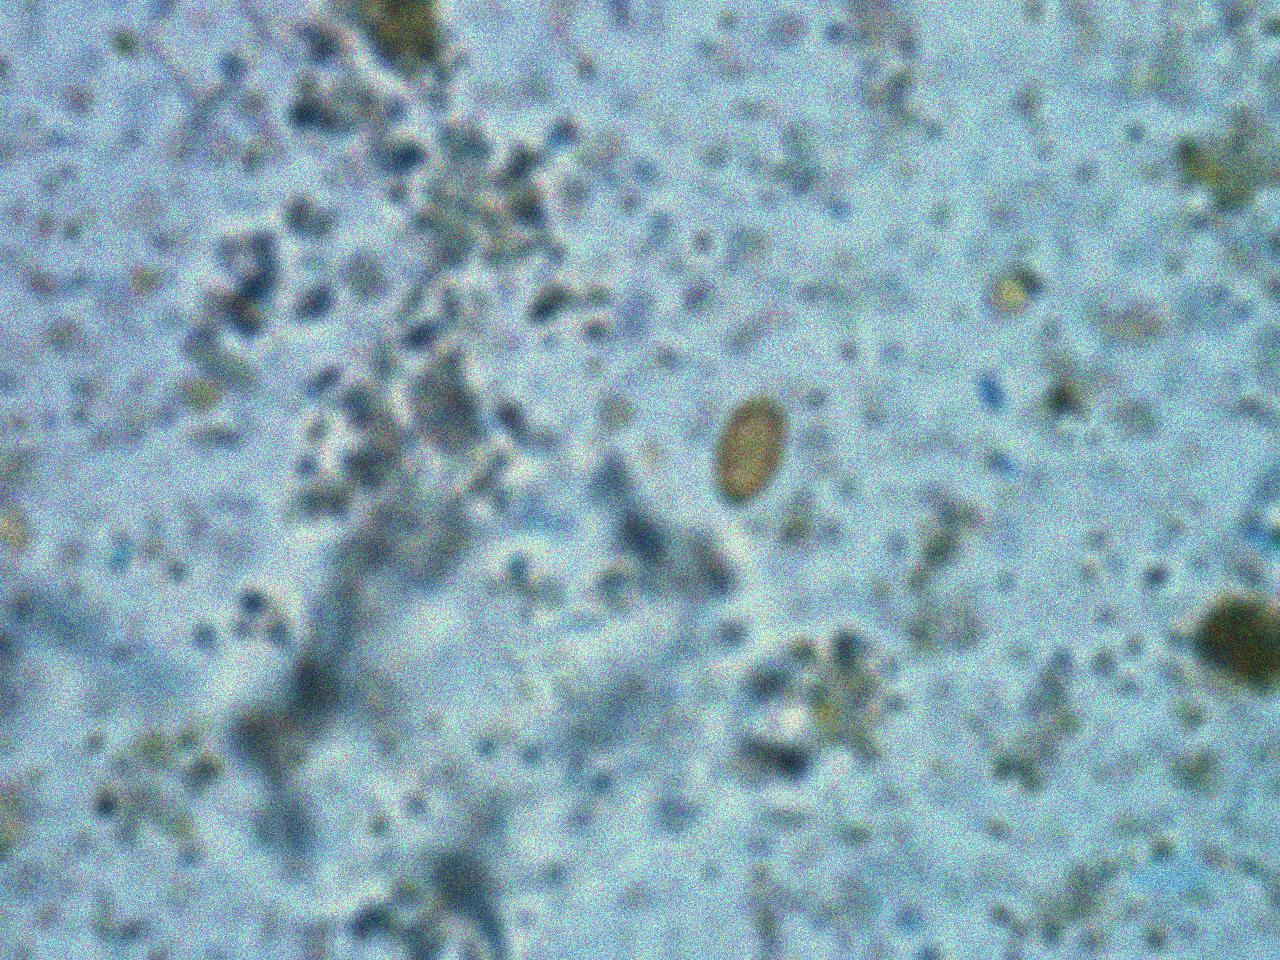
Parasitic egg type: Opisthorchis viverrine